Aerial crown-view tile of a tropical tree (Barro Colorado Island, Panama), acquired 20250915:
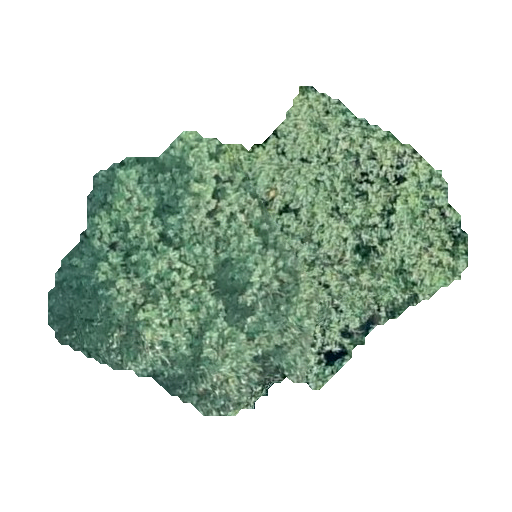
Species: Hieronyma alchorneoides
GBIF accepted scientific name: Hieronyma alchorneoides
Crown area: 124.6 m²